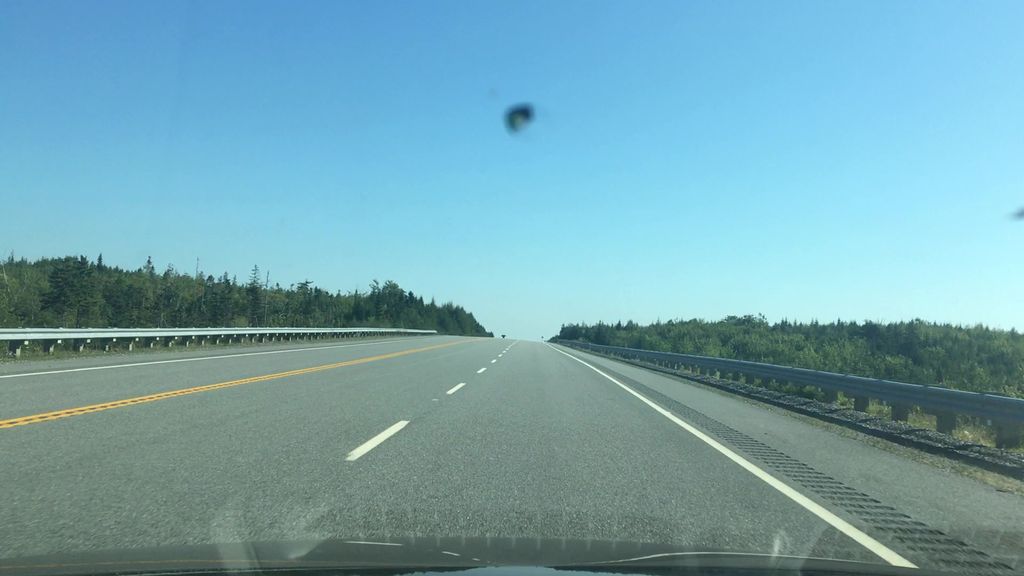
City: halifax